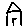
Label: house